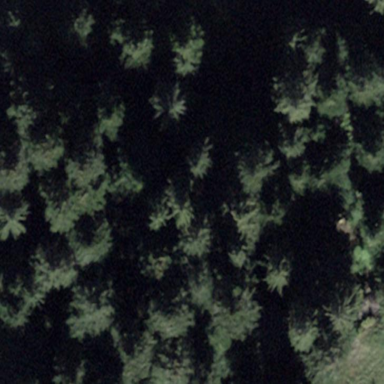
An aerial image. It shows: Forest area.